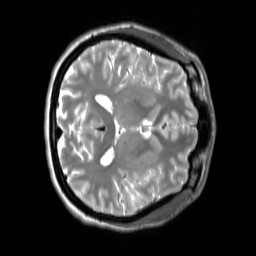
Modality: T2w
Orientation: axial
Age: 25
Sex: female
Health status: ill
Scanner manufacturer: siemens
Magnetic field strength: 3 T
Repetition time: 2.8 s
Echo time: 0.326 s